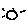
Label: sun